Field crop: maize
Growth stage: 2
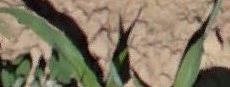
Species: maize